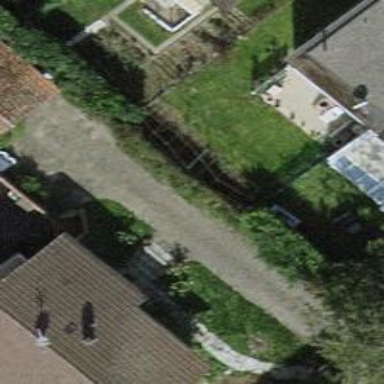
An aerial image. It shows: Fence.